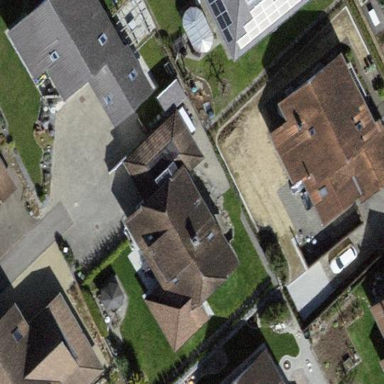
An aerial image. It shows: Building with tiled roof.